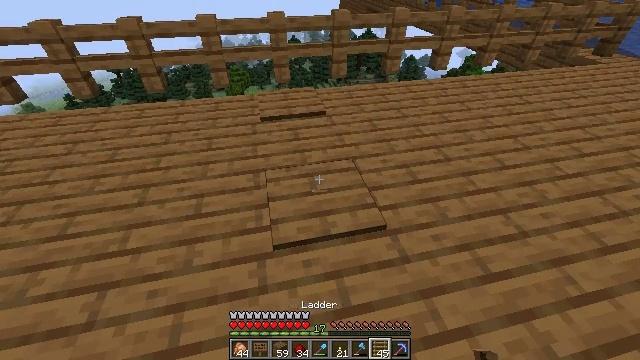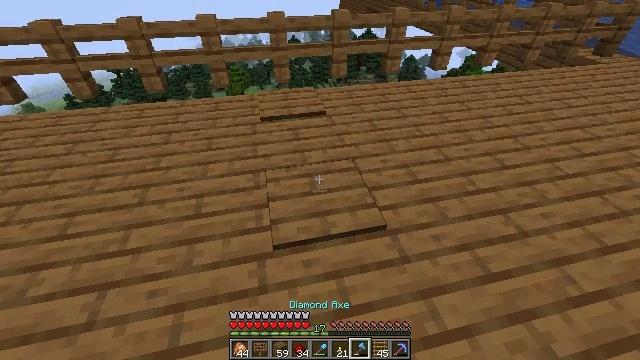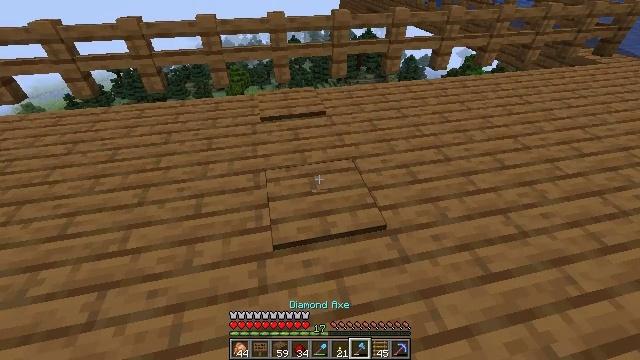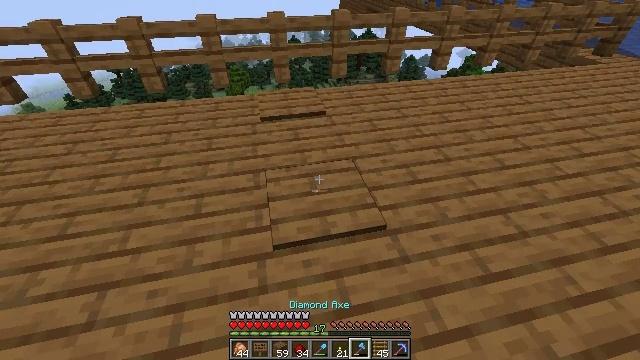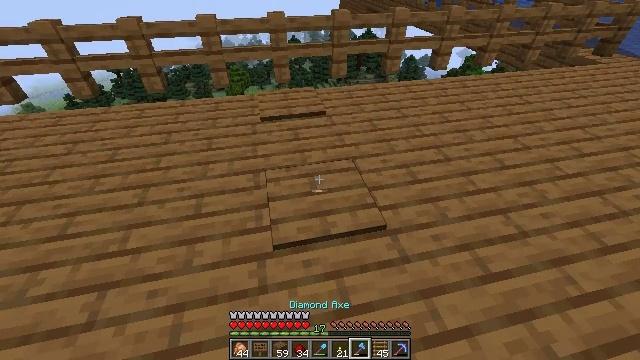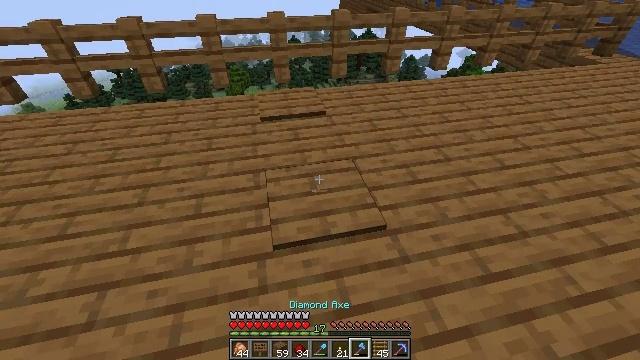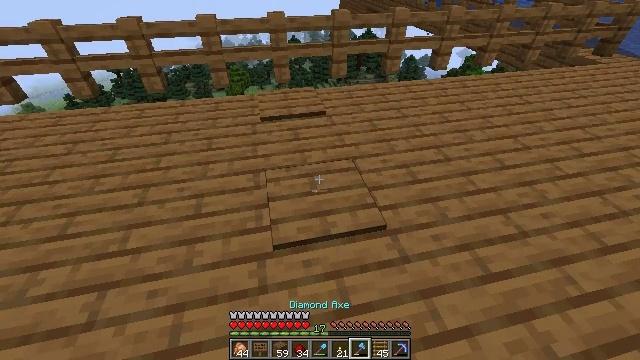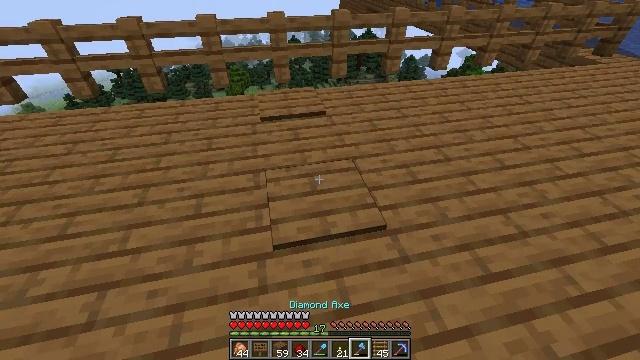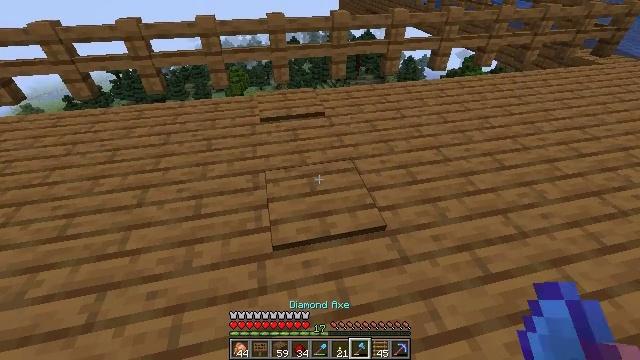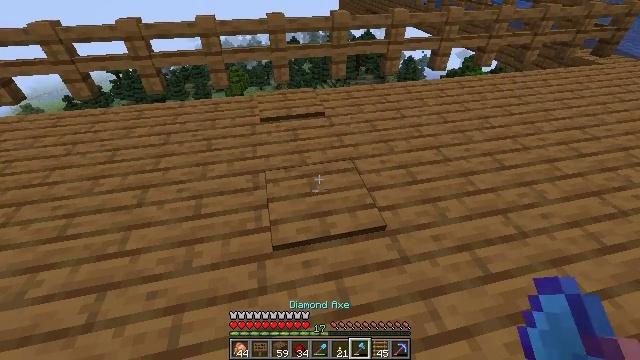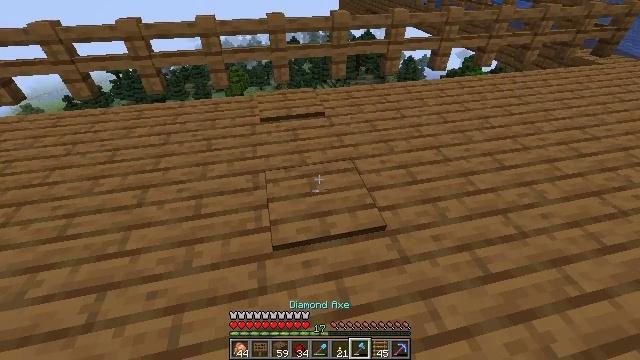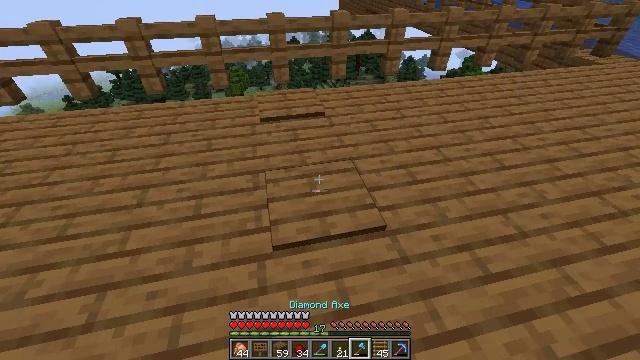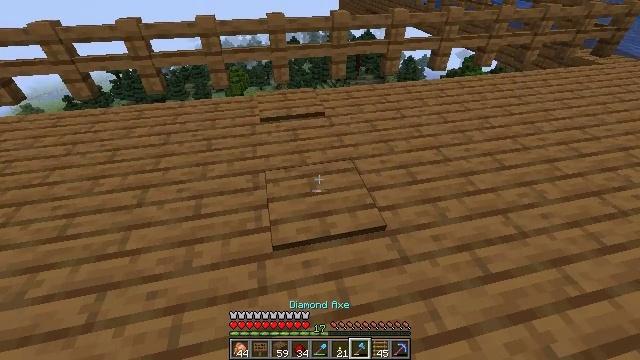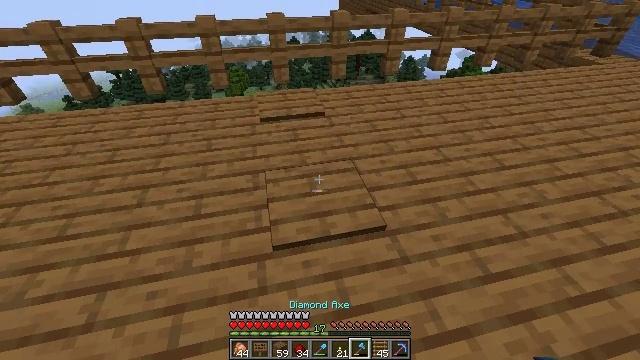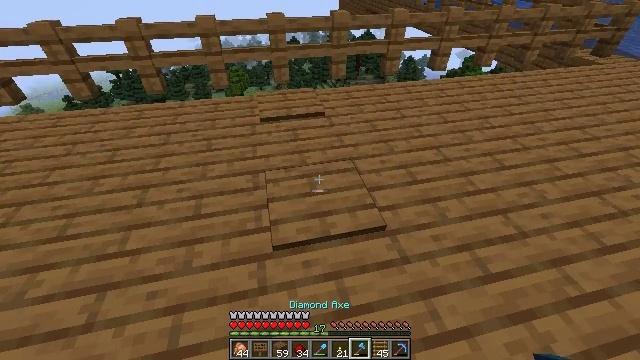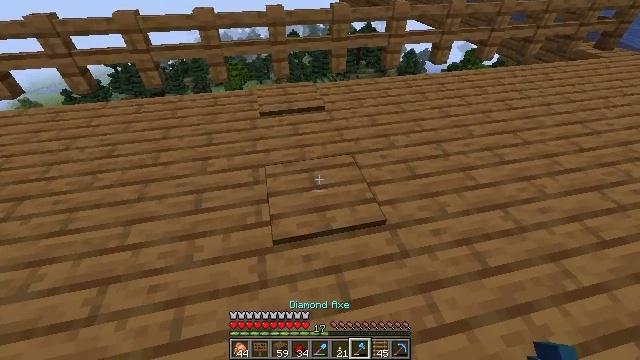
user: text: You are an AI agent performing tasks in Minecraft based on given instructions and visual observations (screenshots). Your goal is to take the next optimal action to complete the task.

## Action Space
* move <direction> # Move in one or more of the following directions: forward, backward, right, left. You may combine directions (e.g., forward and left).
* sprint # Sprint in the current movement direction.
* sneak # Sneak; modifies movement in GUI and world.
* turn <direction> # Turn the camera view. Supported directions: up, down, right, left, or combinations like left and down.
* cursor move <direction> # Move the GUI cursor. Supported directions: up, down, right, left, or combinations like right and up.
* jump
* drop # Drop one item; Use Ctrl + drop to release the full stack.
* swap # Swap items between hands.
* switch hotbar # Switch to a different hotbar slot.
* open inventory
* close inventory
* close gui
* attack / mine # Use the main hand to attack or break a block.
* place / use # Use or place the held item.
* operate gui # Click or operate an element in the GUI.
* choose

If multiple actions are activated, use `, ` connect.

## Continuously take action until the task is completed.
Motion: motion action
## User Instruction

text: Mine the spruce pressure plate.
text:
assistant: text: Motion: no_op
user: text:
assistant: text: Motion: no_op
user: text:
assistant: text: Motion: no_op
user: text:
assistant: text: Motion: no_op
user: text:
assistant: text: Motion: no_op
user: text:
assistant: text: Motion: no_op
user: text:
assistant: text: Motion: no_op
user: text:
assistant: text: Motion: no_op
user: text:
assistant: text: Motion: no_op
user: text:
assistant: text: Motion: no_op
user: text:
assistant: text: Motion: no_op
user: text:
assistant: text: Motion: no_op
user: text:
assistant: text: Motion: no_op
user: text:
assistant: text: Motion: no_op
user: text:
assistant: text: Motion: turn down
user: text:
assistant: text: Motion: turn down
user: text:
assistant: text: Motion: no_op
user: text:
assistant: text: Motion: no_op
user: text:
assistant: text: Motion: no_op
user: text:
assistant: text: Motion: no_op
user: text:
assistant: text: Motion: no_op
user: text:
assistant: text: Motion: attack / mine
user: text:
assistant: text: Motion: attack / mine
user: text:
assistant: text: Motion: attack / mine
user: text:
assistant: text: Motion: no_op
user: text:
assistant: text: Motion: no_op
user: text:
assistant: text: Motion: no_op
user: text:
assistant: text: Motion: no_op
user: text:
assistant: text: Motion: move forward
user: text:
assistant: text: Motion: move forward